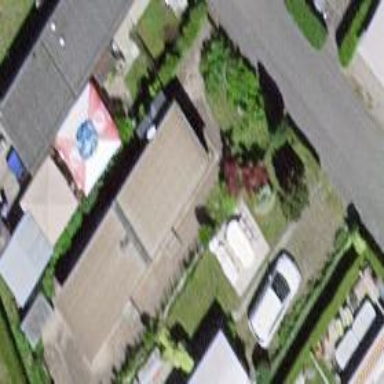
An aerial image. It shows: Static caravan.